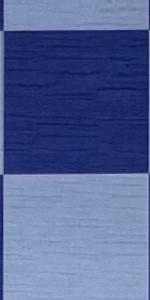
Label: Empty